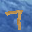
Label: 7